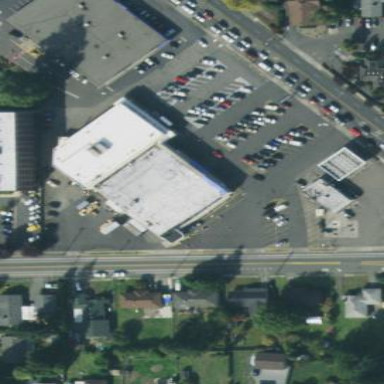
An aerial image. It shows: Building.